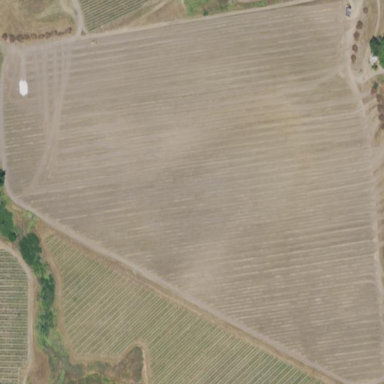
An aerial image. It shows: Vineyard with grape crops.